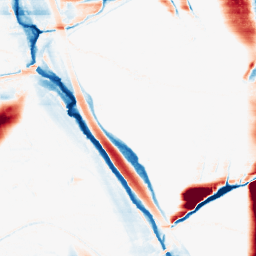
Category: morphological
Decomposition family: morphological_rect
Decomposition parameters: operation: average
width: 50
height: 5
Upsampling method: cubic_mitchell
Upsampling parameters: scale: 8
Upsampling scale: 8